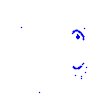
Particle: proton